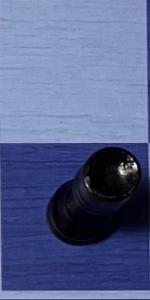
Label: Rook_Black